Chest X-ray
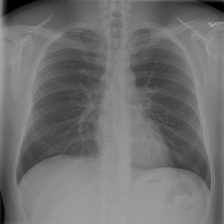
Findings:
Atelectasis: negative
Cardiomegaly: negative
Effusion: negative
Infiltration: negative
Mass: negative
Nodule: negative
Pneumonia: negative
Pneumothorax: negative
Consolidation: negative
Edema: negative
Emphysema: negative
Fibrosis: negative
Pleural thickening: negative
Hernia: negative